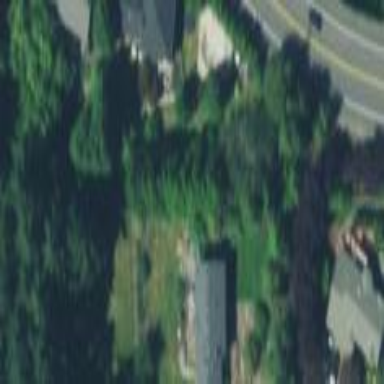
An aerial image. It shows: Residential forest consisting of woodland.